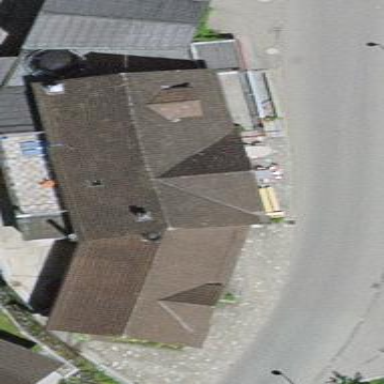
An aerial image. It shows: Building that houses restaurant.